Question: I have a child view within a parent view. If I resize the child, the parent is also resized. Can I make parent not being resized, when I resize the child?

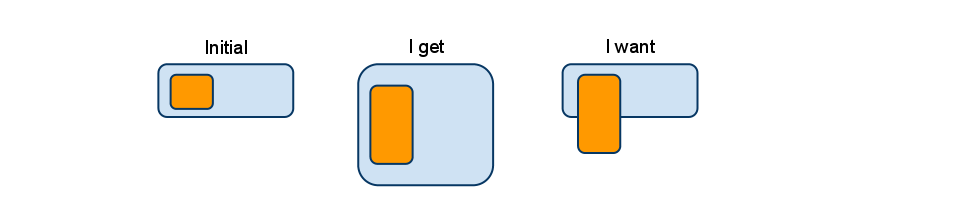
Answer: No? I think the premise of the view hierarchy is that a child view's bounds are contained wholly within its parent's bounds.
You could get an effect similar to the one you desire by wrapping the two views in a 'FrameLayout', allowing them to overlap as sibling views.